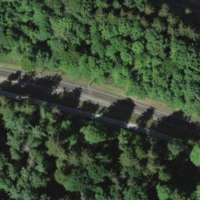
EUNIS habitat code: 44
Species observed at this site:
Campanula trachelium